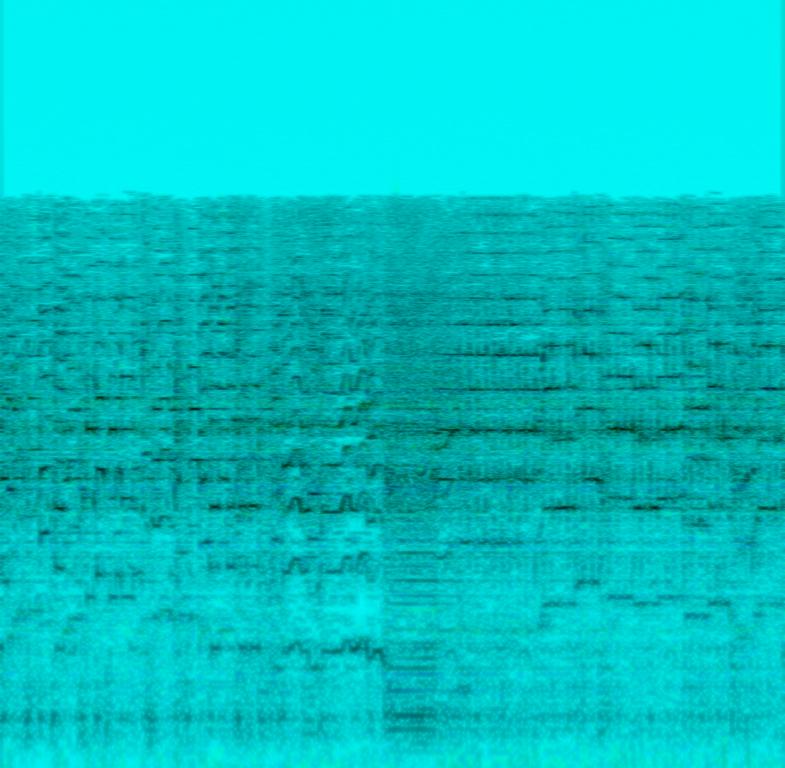
This is an amateur cover of a guitar solo in a heavy metal piece. The solo is being played on an electric guitar. There is a rapid procession of high-pitch notes in the solo. The feel is complex and aggressive. The quality of the recording is a bit poor. If the quality issue can be resolved, this piece could be sampled for use in beat-making.